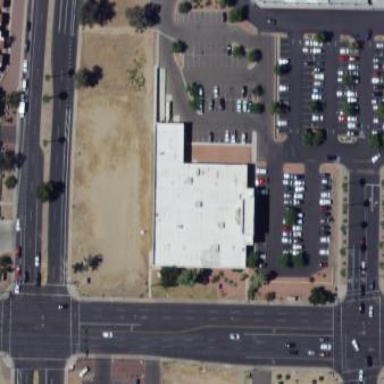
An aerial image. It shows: Department store building.